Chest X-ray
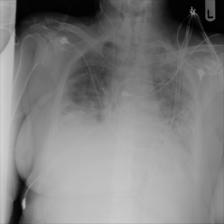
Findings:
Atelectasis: negative
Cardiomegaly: negative
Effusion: negative
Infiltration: positive
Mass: negative
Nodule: negative
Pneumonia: negative
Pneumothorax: negative
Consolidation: positive
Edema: negative
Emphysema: negative
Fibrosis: negative
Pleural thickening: negative
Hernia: negative